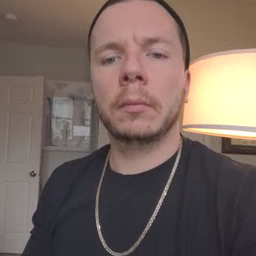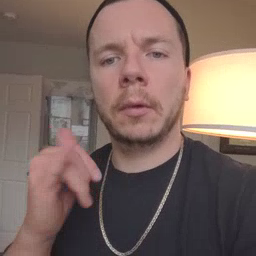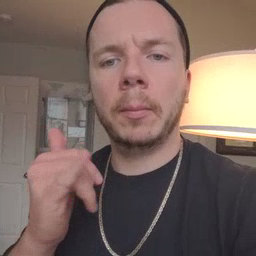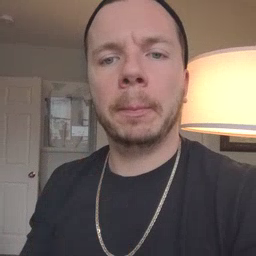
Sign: yellow